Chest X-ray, PA view. Patient: 28 years old, sex M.
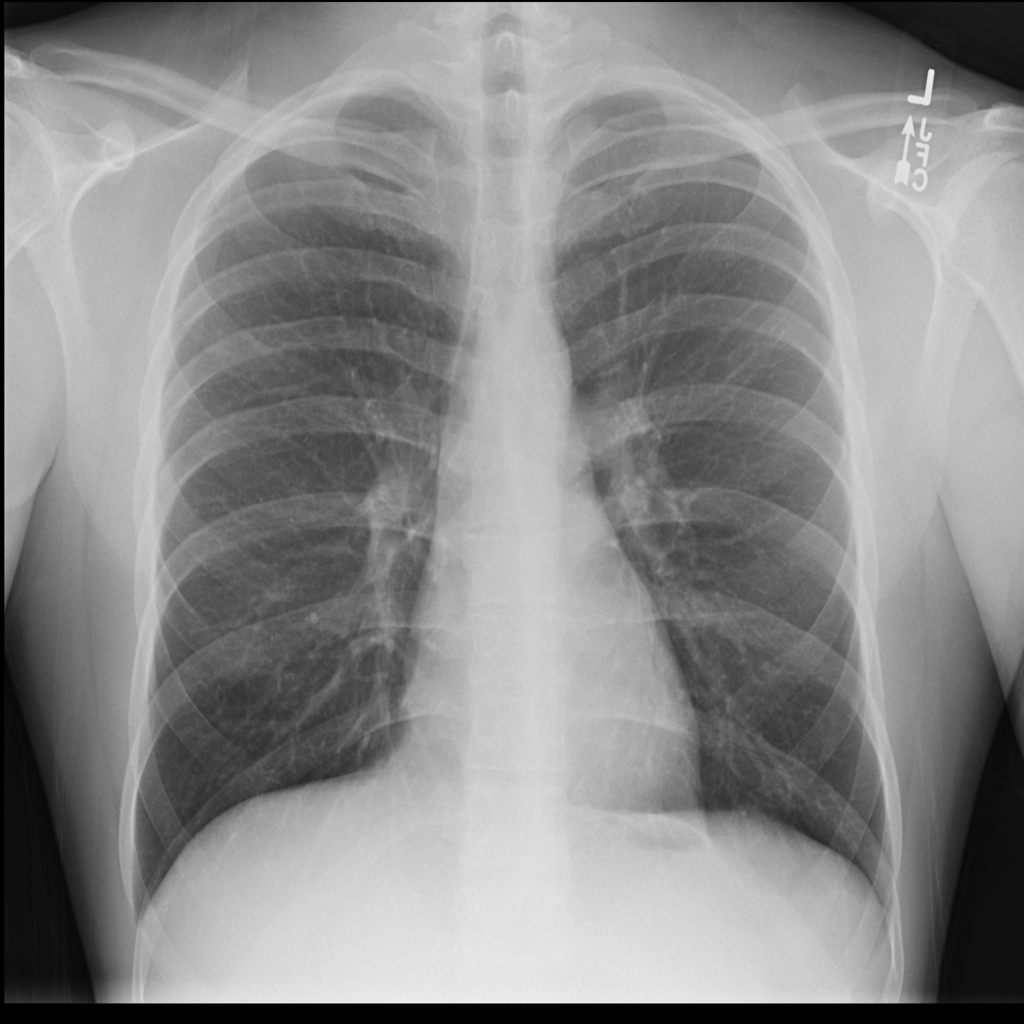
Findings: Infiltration